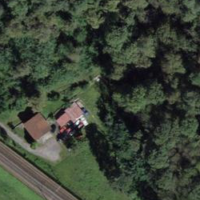
EUNIS habitat code: 41
Species observed at this site:
Chelidonium majus